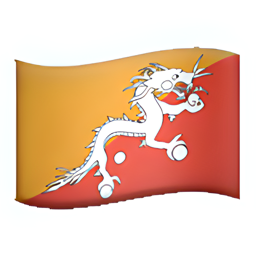
Name: flag for bhutan
Emoji: 🇧🇹
Group: Flags
Sub-group: country-flag